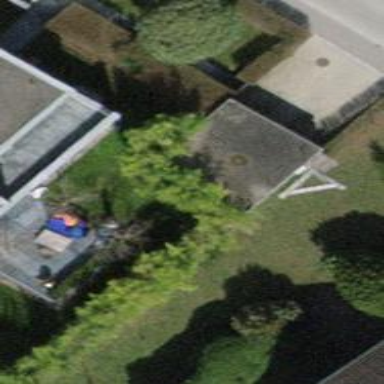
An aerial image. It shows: Garage.